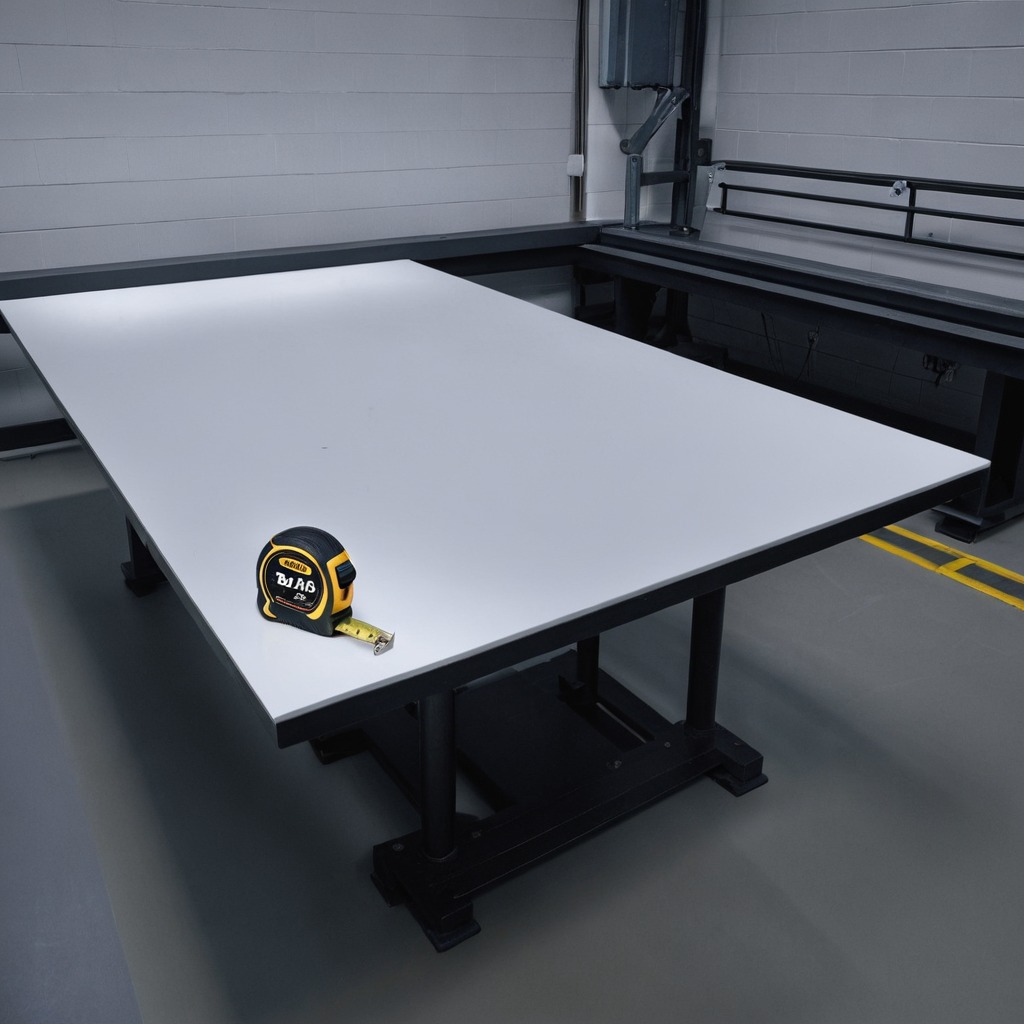
A measuring tape is lying on a clean empty table in a basement in the evening.